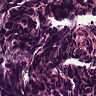
Metastatic tissue present: no